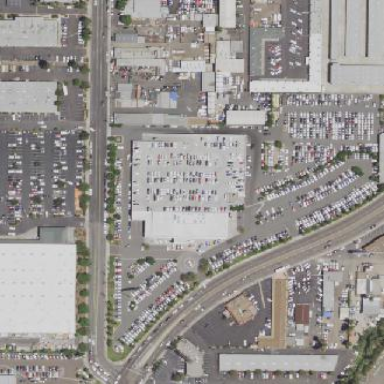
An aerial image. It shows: Building housing car shop.